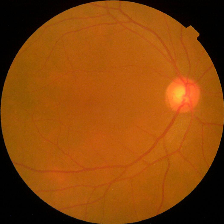
Diabetic retinopathy grade: No DR